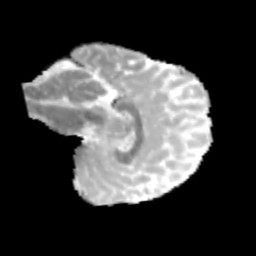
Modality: MD
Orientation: sagittal
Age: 11
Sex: male
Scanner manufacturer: siemens
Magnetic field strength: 3 T
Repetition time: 3.8 s
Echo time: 0.07 s